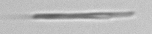
Label: fiber